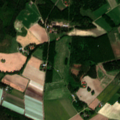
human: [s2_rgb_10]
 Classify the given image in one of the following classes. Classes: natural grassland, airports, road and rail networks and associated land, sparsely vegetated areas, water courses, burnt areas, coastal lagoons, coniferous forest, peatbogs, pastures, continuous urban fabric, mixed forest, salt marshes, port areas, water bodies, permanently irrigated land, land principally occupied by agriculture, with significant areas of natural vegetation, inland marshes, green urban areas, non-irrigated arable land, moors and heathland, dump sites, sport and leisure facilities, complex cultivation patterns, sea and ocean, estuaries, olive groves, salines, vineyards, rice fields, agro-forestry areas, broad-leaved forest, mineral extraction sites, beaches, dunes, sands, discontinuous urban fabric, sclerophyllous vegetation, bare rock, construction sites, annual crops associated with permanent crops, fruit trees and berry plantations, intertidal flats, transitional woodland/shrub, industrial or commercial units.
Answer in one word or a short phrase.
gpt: non-irrigated arable land, land principally occupied by agriculture, with significant areas of natural vegetation, coniferous forest, mixed forest